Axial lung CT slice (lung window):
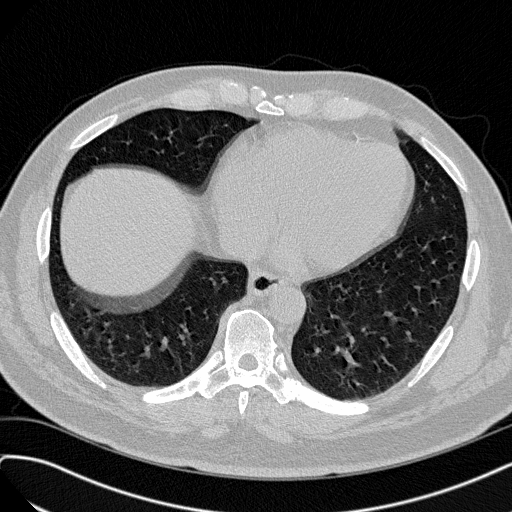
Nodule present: no